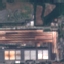
Land use / land cover: Industrial